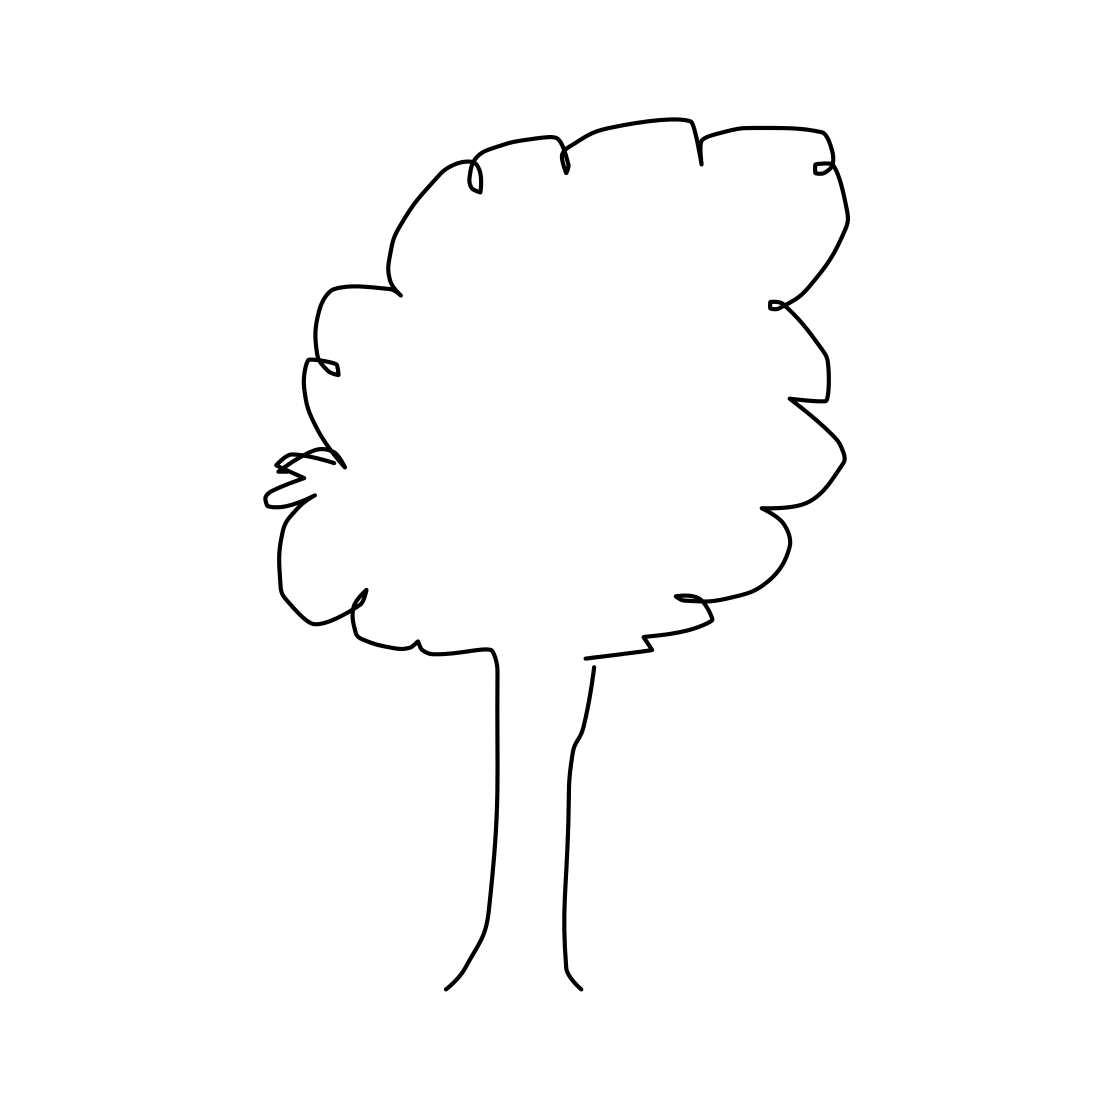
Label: tree